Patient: sex F, age 31
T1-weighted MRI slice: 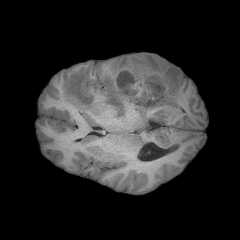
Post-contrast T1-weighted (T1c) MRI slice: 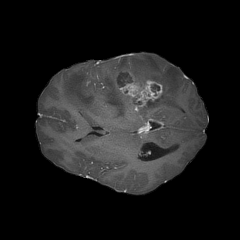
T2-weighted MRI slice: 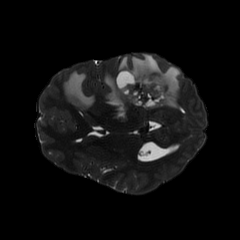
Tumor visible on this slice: yes
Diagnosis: Glioblastoma, IDH-wildtype
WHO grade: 4